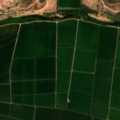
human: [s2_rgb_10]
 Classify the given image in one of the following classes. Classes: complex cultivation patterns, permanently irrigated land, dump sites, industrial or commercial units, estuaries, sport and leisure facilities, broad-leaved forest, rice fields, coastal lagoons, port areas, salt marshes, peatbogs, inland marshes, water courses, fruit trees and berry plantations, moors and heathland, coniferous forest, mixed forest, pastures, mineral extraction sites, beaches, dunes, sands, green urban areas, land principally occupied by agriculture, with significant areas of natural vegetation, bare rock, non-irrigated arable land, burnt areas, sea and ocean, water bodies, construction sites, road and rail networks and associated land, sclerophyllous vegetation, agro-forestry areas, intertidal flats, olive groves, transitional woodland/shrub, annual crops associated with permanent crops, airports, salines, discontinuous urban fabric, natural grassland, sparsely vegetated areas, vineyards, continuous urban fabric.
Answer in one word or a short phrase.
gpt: rice fields, agro-forestry areas